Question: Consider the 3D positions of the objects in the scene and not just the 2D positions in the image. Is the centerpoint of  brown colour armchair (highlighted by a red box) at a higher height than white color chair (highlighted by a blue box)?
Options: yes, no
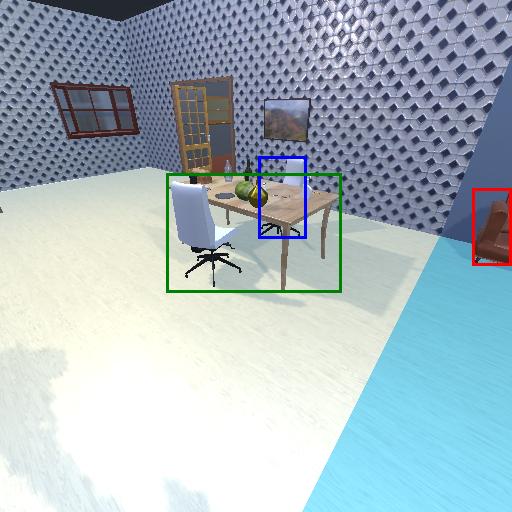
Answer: yes